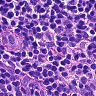
Metastatic tissue present: no